Question: I am trying to make a new folder to save an image to. The program makes a file instead of a folder, and the file is not accessible (which makes sense since it has no suffix).

Code:
'''
public class Main
{
public BufferedImage img = null;
public String outPath;
public static void main(String[] args)
{
System.out.println("enter out put path like c:\test: ");
outPath = scan.nextLine();
makeDir();
writeFile();
}
public void makeDir()
{
// Create one directory
boolean success = (new File(outPath)).mkdir();
if (success)
{
System.out.println("Directory: " + outPath + " created");
}
}
public void writeFile()
{
try
{
File f = new File(outPath);
ImageIO.write(img, "jpg", f);
System.out.println("finished writing: " + outPath);
}
catch (IOException e)
{
System.out.println(e.getMessage());
}
}
}
'''
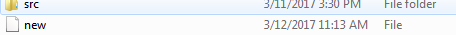
Answer: You are writing the file to the same filename as the directory you create. Can you add a filename for the image, like
'''
File f = new File(outPath);
File imageFile = new File(f, "image.jpg")
ImageIO.write(img, "jpg", imageFile);
'''